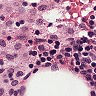
Metastatic tissue present: no